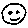
Label: smiley face